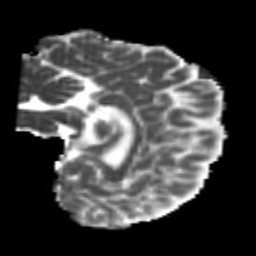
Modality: MD
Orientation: sagittal
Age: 24
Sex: female
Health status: healthy
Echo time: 0.074 s